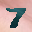
Label: 7